Field crop: tomato
Growth stage: 1
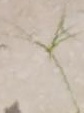
Species: cyperus